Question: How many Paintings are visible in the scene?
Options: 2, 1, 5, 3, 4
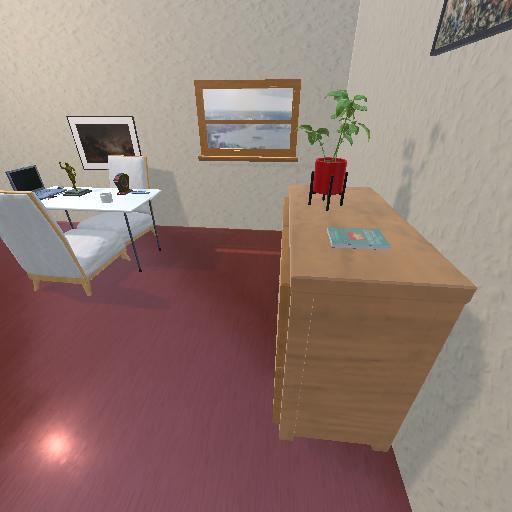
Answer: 2